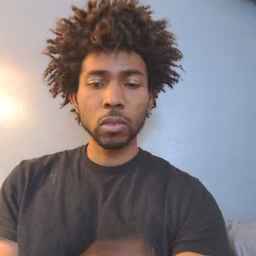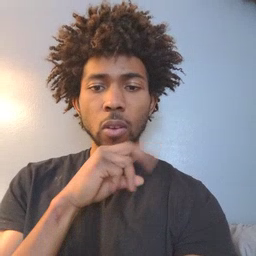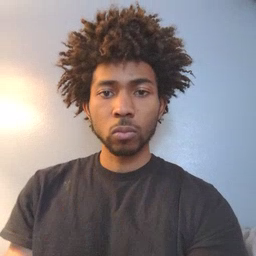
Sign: frog